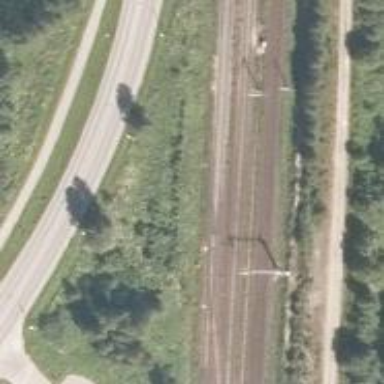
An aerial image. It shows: Railway signal.